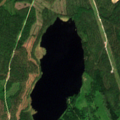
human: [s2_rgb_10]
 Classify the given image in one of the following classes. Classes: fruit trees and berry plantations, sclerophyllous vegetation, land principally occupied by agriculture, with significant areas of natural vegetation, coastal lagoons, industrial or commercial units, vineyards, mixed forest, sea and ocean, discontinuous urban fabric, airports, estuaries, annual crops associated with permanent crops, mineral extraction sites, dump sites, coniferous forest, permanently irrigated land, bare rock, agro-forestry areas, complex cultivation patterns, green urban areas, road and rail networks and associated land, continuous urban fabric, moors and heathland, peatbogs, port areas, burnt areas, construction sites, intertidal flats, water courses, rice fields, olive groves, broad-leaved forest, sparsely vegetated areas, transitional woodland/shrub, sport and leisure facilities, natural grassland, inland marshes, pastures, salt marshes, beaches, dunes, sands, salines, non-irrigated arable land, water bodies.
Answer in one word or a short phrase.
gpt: coniferous forest, mixed forest, transitional woodland/shrub, water bodies